Field crop: tomato
Growth stage: 1
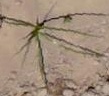
Species: cyperus